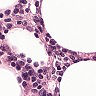
Metastatic tissue present: no